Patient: sex M, age 70
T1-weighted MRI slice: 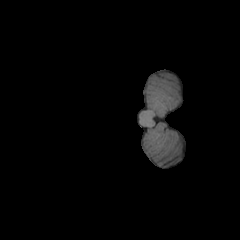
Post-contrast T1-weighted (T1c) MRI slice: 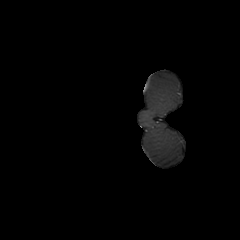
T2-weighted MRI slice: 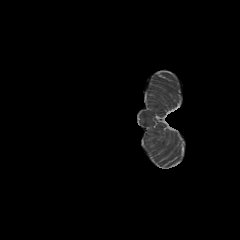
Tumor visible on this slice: no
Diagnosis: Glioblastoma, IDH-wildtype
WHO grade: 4